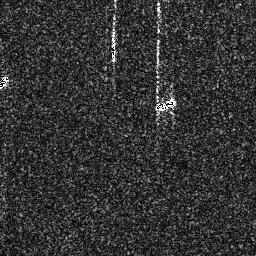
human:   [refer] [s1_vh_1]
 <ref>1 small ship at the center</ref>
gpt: <box>[[59, 37, 68, 43, 0]]</box>